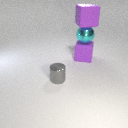
large purple rubber cube below large purple rubber cube